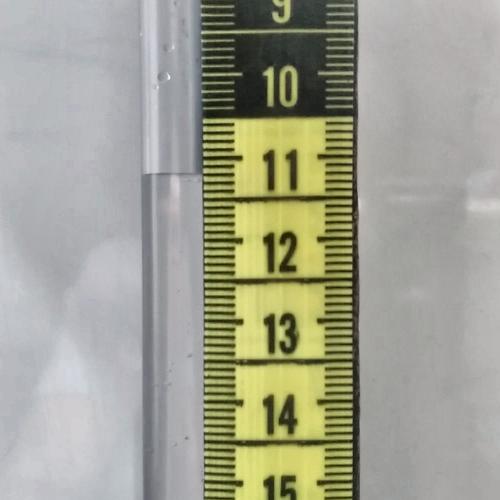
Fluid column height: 11.2 cm